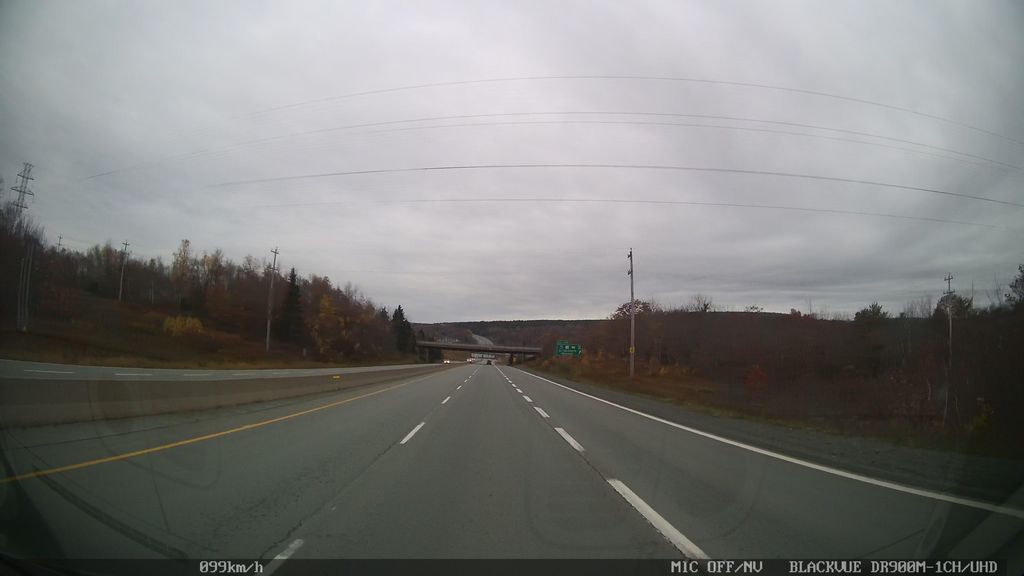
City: halifax